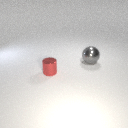
small red metal cylinder to the left of large gray metal sphere